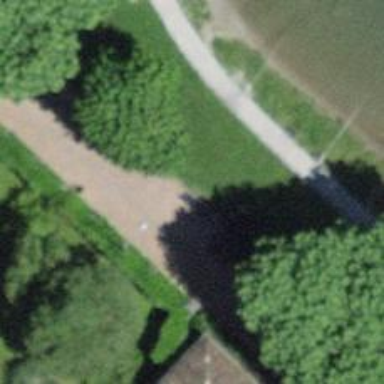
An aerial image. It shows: Bench for seating.